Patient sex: M
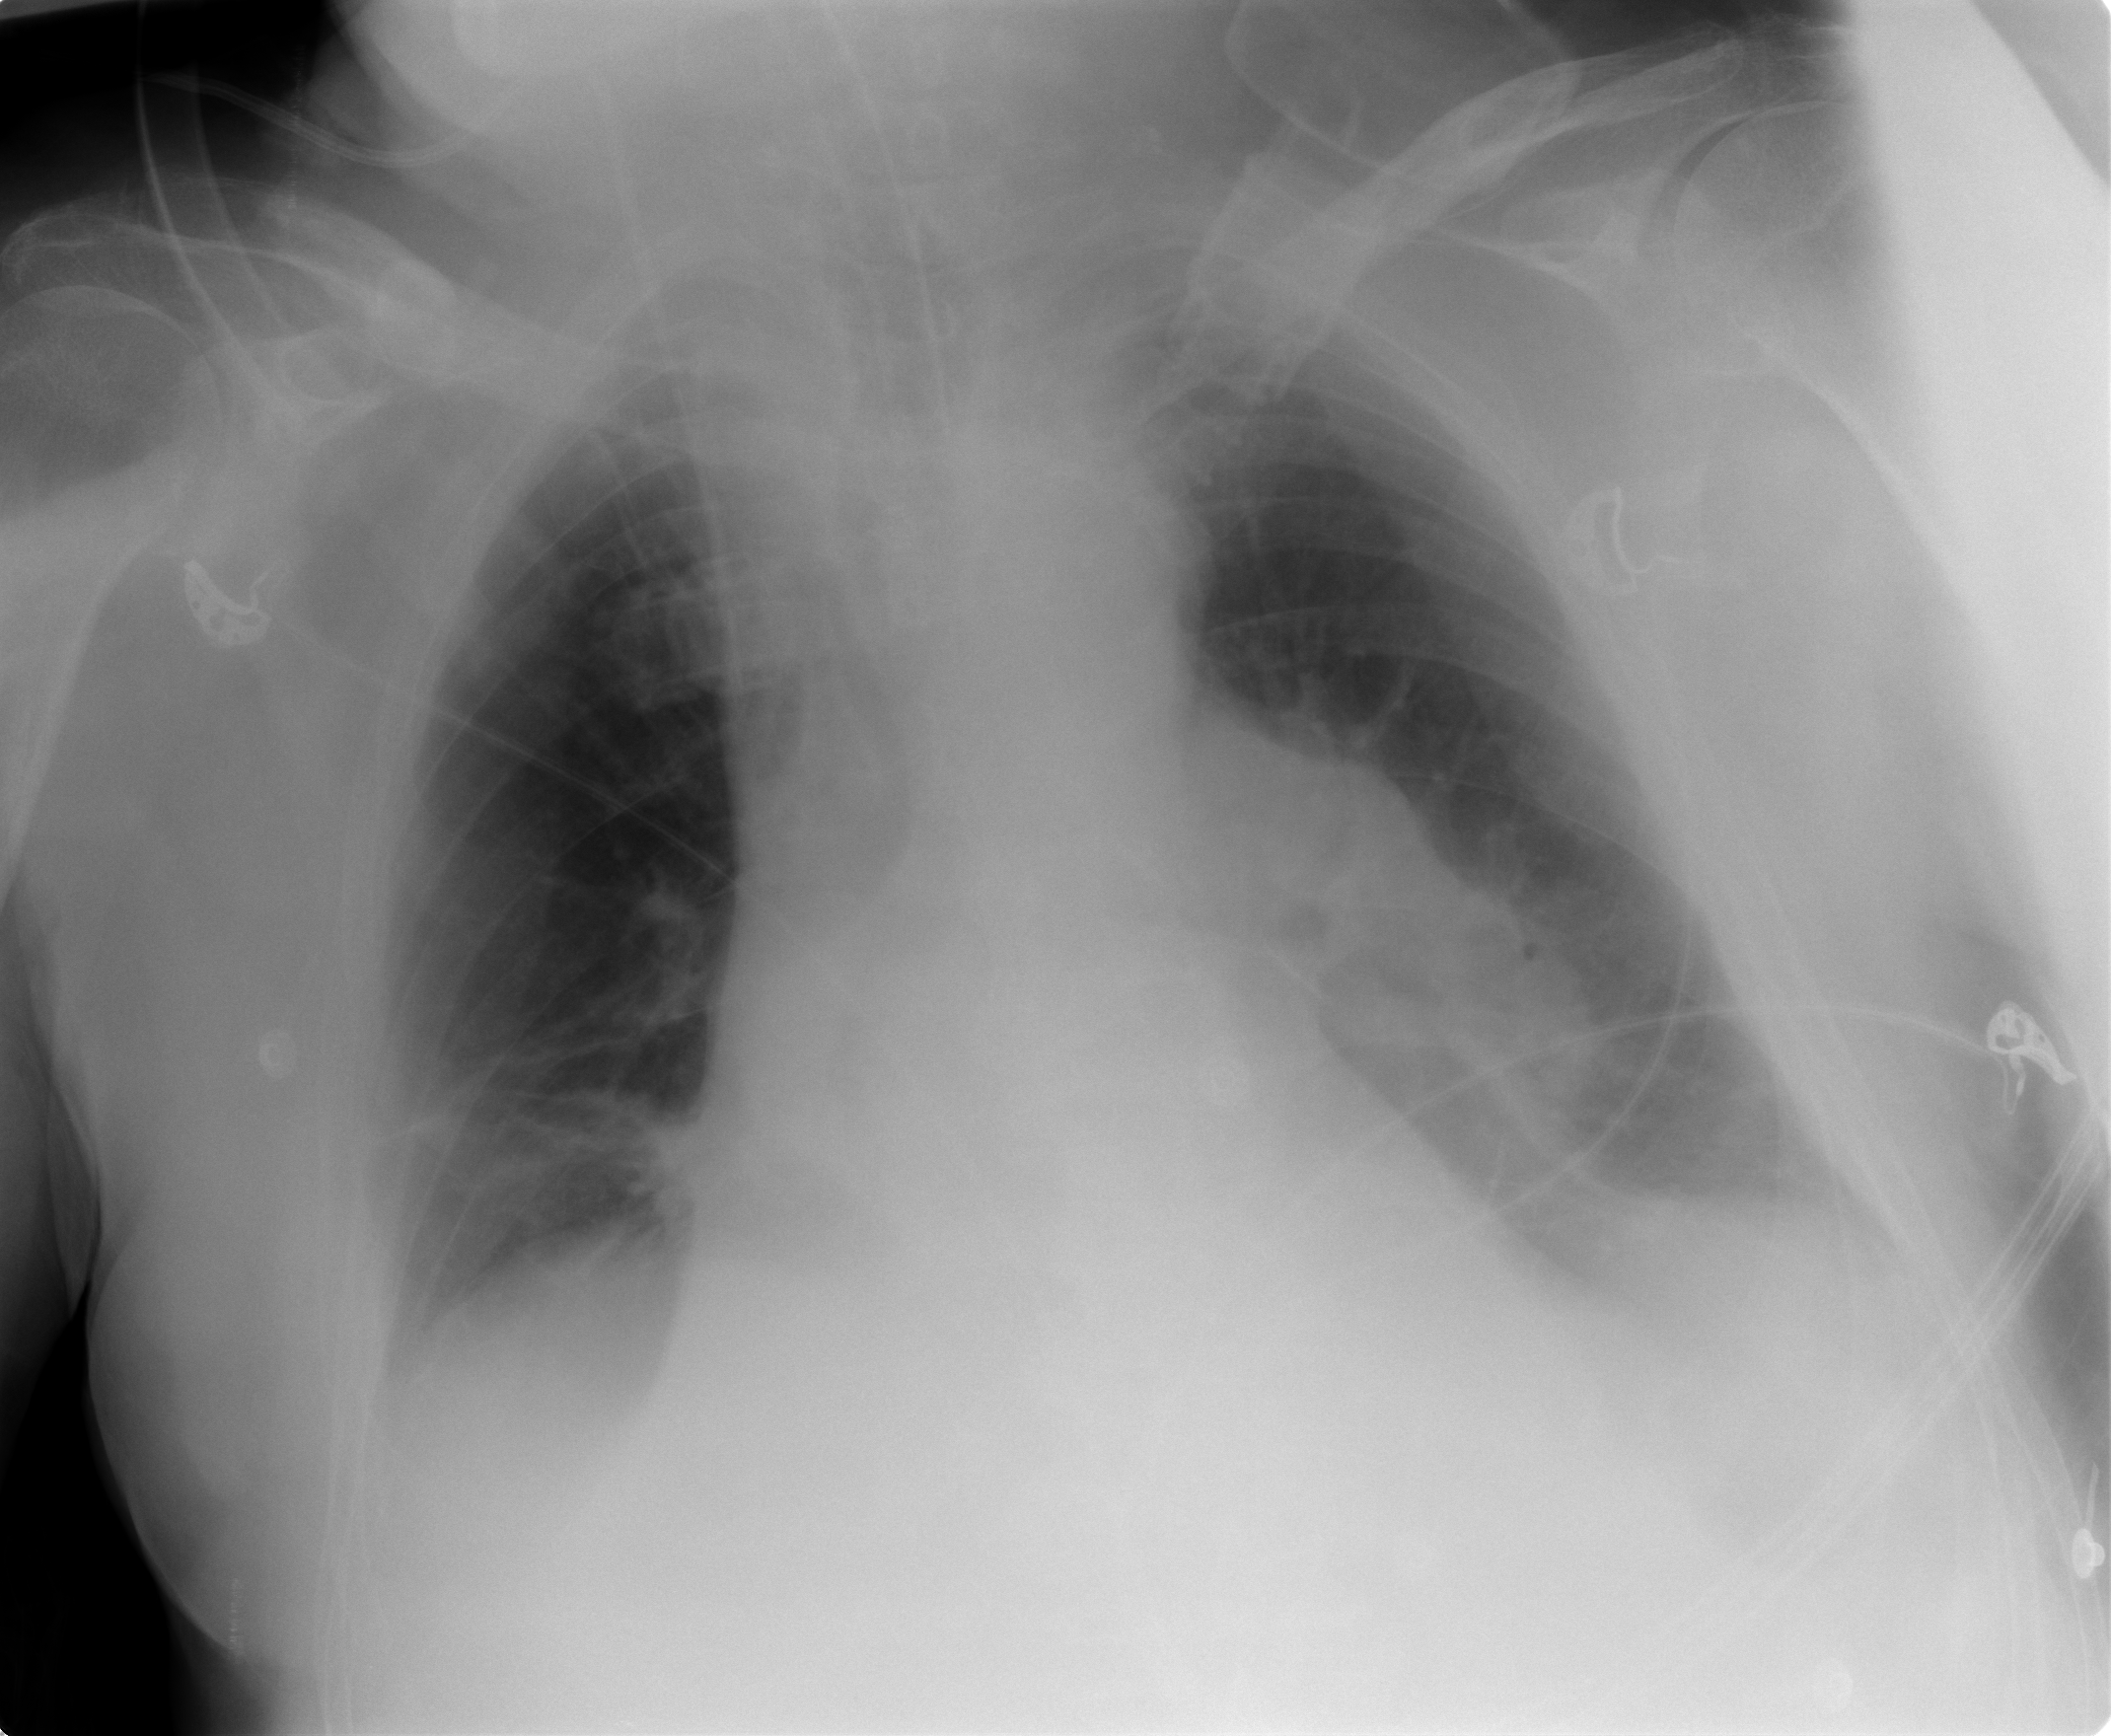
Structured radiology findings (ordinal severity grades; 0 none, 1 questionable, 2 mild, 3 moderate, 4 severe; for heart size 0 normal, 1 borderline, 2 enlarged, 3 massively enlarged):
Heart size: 2
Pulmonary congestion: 0
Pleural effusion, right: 0
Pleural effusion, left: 1
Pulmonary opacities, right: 0
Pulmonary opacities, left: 0
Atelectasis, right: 2
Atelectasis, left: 2